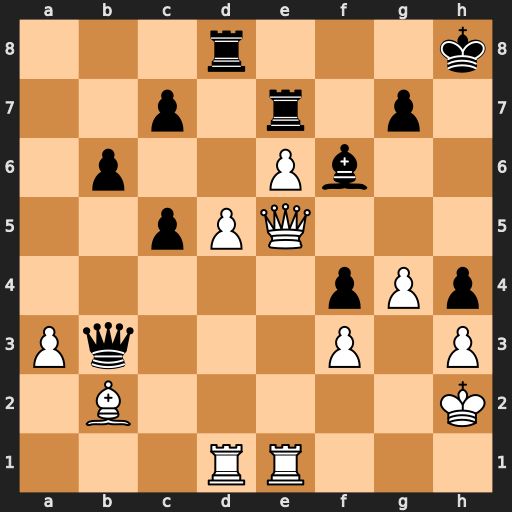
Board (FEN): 3r3k/2p1r1p1/1p2Pb2/2pPQ3/5pPp/Pq3P1P/1B5K/3RR3
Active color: w
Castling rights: -
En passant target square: -
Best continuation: Qh5+ Kg8 Bxf6